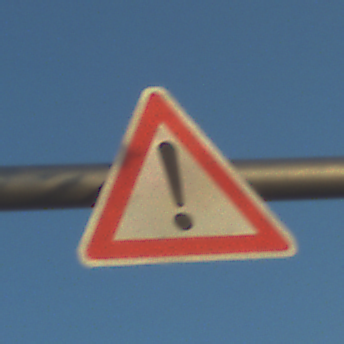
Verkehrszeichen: Gefahrenstelle
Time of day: SunriseSunset
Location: Outdoor (RoadRail)
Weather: Clear
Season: NotSpecified
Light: Natural